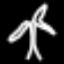
Label: palm tree